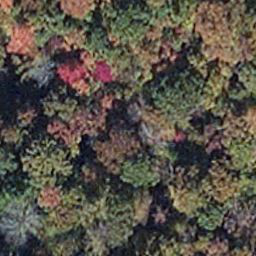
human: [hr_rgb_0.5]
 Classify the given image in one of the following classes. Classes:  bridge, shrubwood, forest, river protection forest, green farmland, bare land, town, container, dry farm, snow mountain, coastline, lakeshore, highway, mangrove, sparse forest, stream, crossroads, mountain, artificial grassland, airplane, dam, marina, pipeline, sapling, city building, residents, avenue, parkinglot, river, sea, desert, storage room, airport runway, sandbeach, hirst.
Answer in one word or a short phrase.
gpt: mangrove